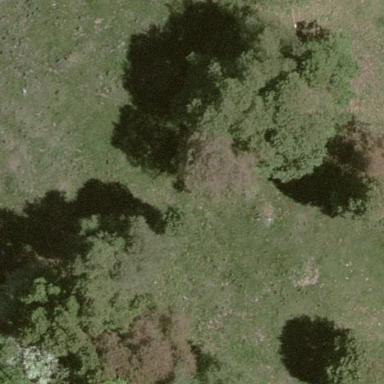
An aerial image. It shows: Forest area.